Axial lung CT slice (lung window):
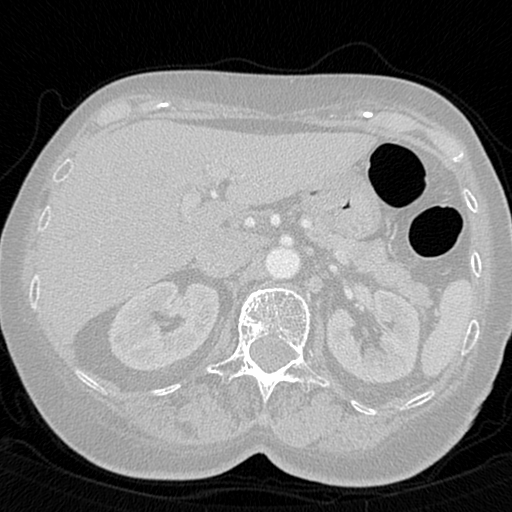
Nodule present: no